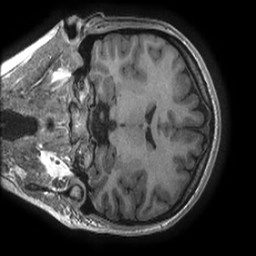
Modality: T1w
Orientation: coronal